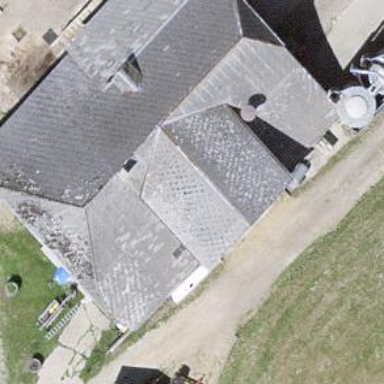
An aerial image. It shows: Farm building.